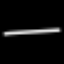
Label: line